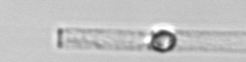
Label: Dactyliosolen_blavyanus